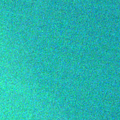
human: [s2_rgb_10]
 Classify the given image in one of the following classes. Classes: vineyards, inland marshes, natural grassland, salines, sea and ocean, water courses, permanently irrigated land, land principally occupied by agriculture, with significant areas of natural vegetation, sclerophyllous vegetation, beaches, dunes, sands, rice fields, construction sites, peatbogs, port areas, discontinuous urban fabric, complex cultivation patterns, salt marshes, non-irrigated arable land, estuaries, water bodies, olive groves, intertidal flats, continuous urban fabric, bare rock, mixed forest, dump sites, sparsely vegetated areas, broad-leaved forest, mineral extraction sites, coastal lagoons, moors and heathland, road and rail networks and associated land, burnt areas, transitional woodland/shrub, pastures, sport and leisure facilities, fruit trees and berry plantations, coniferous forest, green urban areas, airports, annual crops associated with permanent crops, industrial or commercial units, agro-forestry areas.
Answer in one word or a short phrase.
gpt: sea and ocean